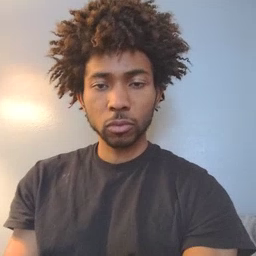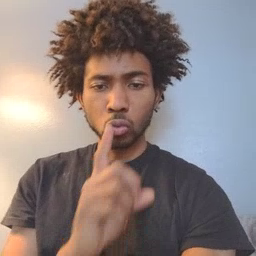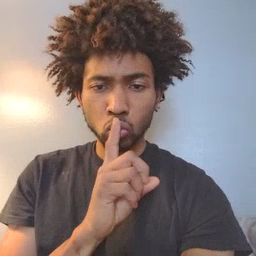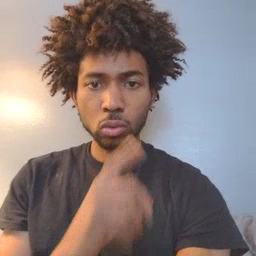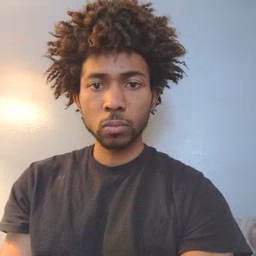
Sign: shhh